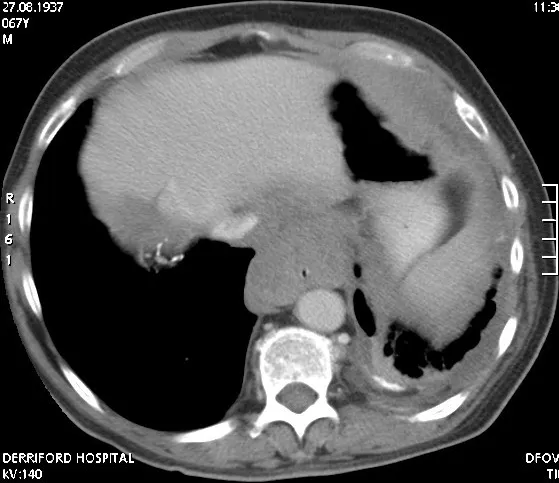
CT scan showing extensive mesothelioma of the chest wall and esophagus.
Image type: radiology (ct)